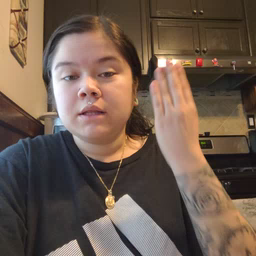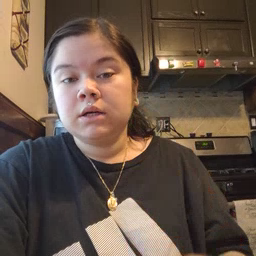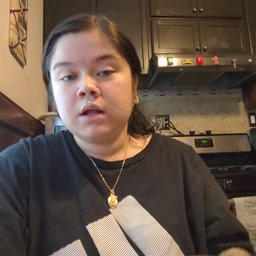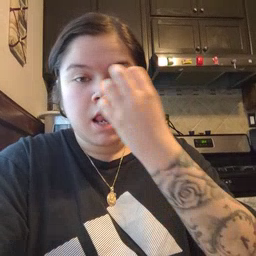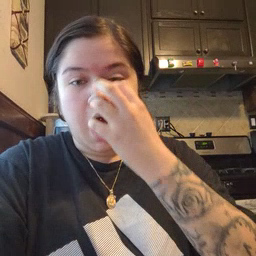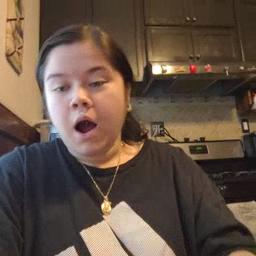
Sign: clown